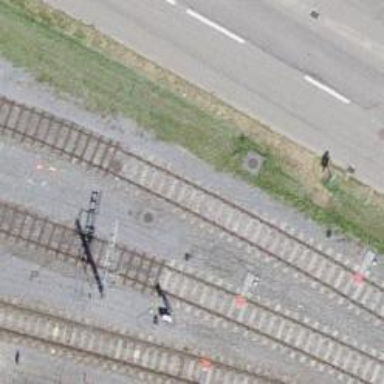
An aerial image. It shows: Single-track electrified railway yard with contact line electrification.